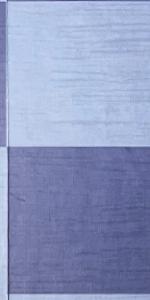
Label: Empty